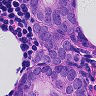
Metastatic tissue present: yes